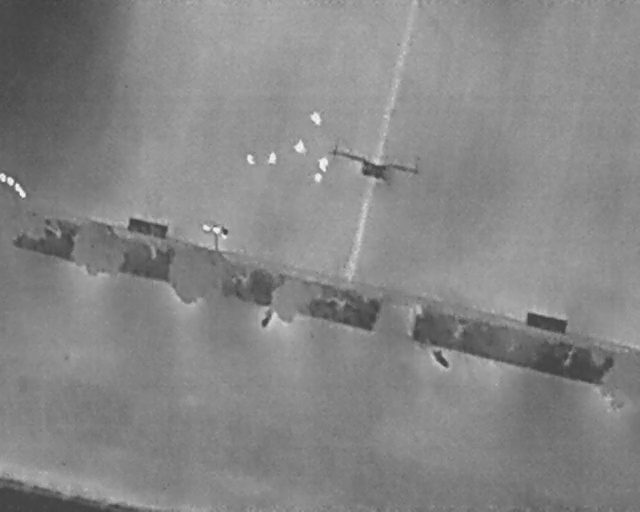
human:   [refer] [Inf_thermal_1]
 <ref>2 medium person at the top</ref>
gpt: <box>[[48, 21, 50, 24, 2], [45, 27, 48, 29, 2]]</box>

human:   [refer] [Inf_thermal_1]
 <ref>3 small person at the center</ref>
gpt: <box>[[38, 30, 40, 31, 2], [41, 29, 43, 31, 2], [48, 33, 50, 35, 2]]</box>